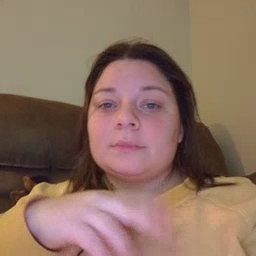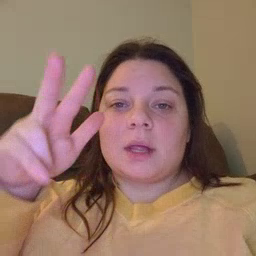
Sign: helicopter